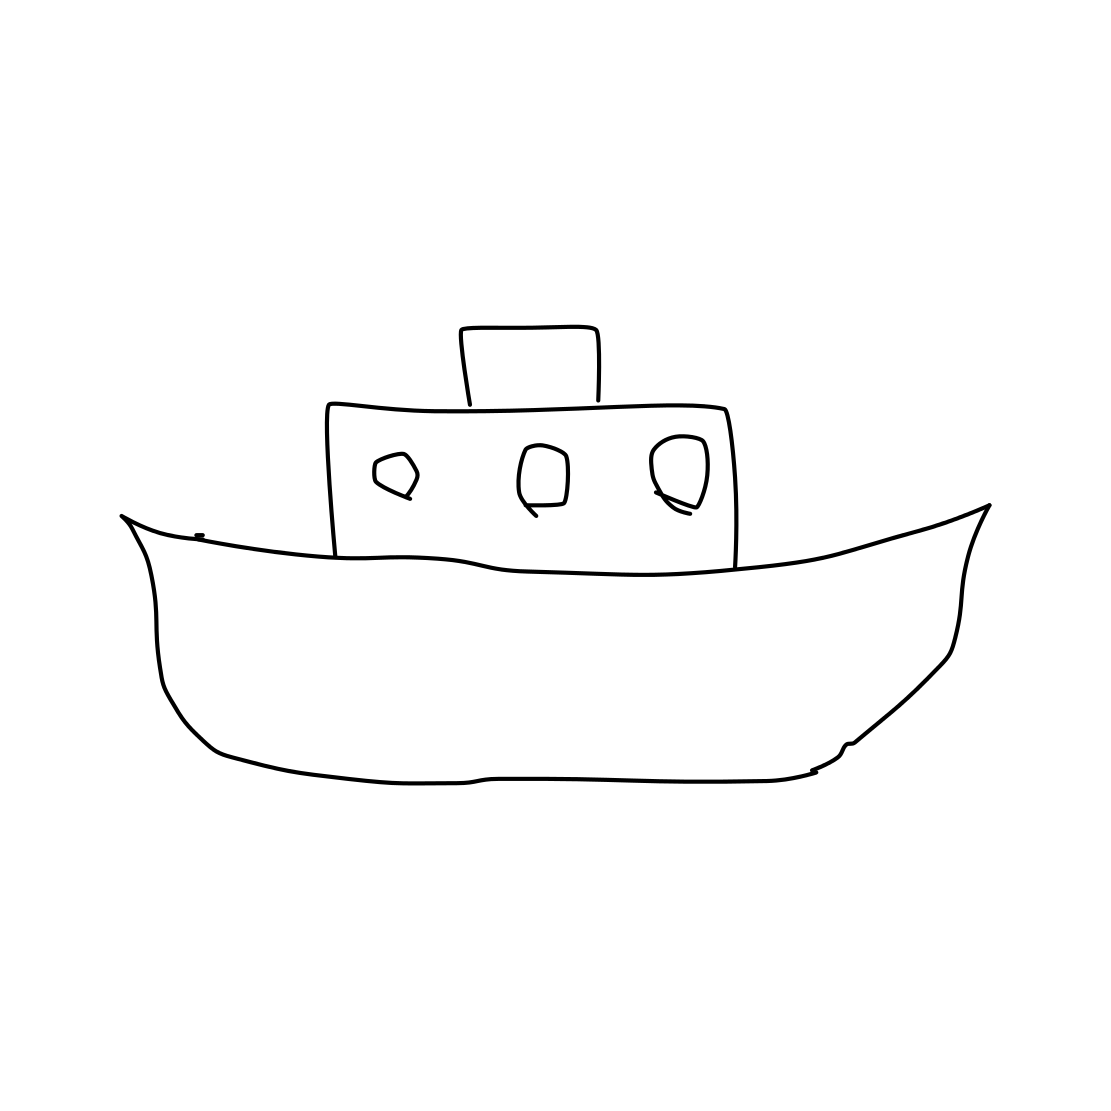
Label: ship